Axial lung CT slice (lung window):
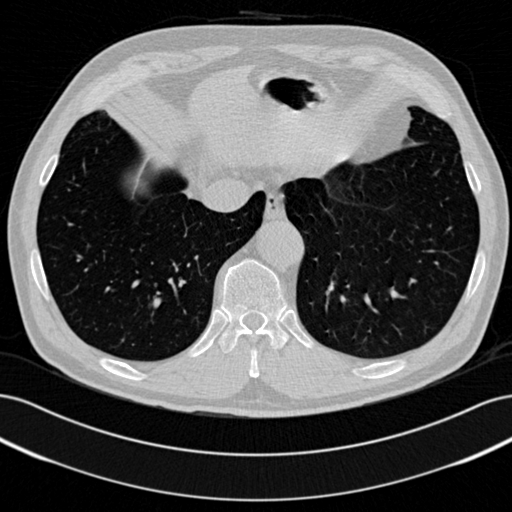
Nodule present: no